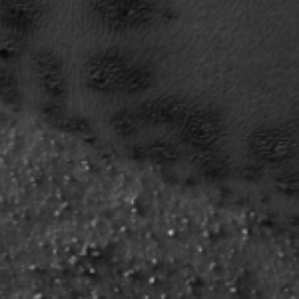
Label: frost